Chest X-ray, AP view. Patient: 24 years old, sex M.
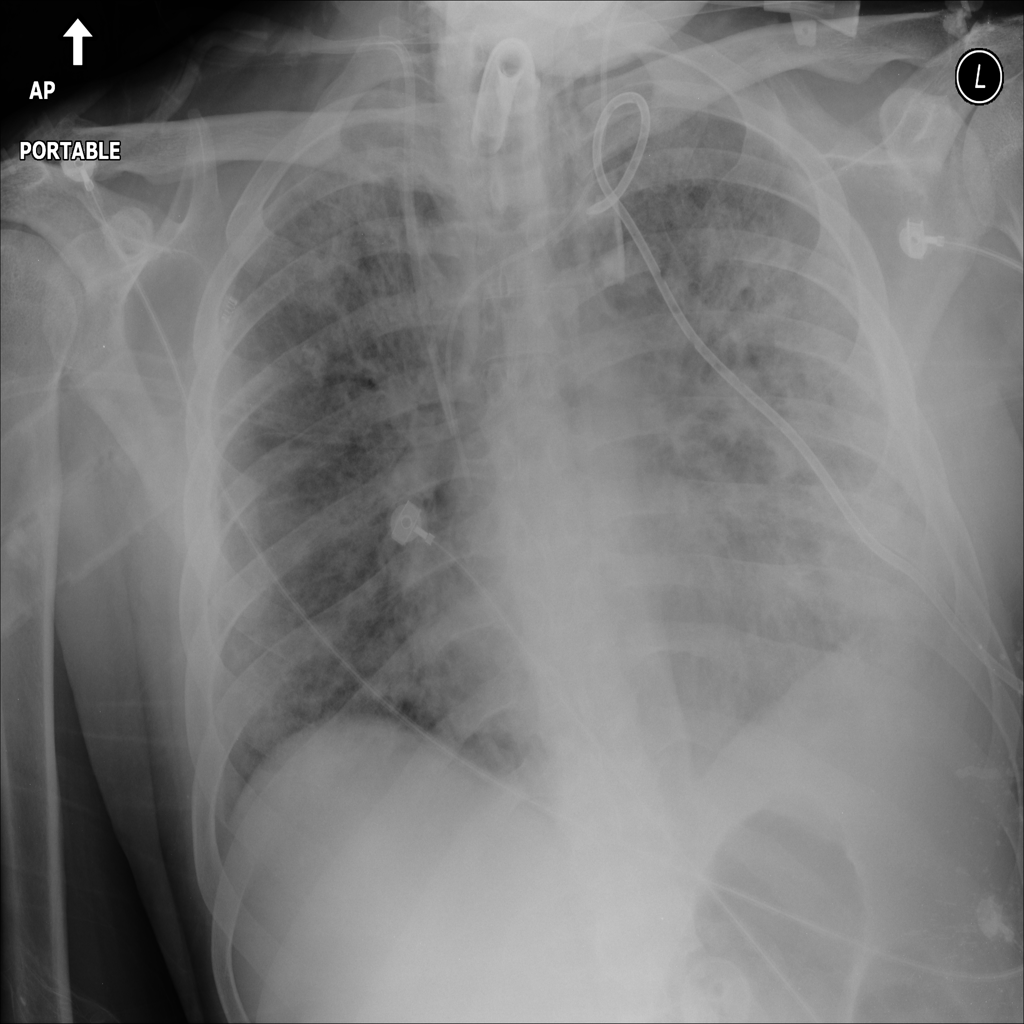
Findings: Infiltration